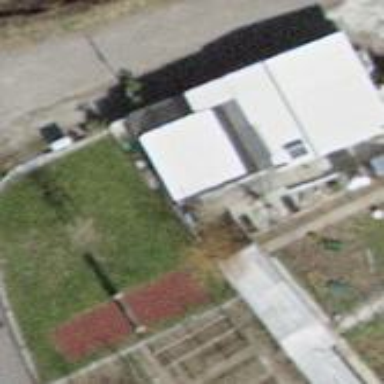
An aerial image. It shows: Garage building.